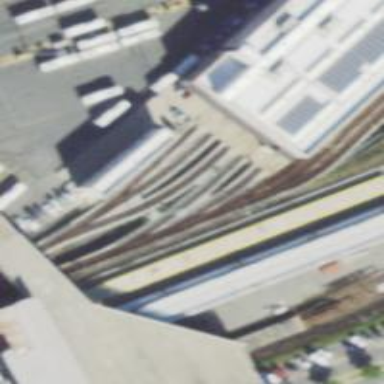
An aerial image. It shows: Electrified rail passing through service yard.